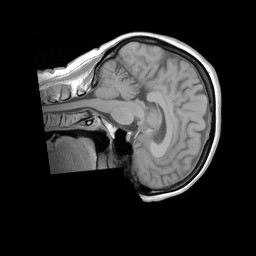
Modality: T1w
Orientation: sagittal
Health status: ill
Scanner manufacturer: siemens
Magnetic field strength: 3 T
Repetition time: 0.4 s
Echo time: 0.00272 s